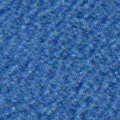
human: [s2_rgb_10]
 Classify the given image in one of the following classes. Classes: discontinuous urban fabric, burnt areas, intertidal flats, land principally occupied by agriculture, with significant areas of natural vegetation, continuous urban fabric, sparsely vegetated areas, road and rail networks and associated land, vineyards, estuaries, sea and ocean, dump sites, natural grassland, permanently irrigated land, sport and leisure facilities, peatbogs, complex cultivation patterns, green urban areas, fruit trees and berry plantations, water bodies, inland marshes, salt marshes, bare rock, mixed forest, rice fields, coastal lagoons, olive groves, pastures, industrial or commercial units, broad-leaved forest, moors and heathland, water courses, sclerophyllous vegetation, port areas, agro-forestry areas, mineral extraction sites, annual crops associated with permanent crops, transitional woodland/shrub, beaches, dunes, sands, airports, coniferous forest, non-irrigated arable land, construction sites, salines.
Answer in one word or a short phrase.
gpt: sea and ocean